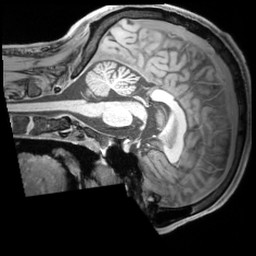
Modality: T1w
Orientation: sagittal
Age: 37
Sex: male
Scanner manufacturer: siemens
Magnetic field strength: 3 T
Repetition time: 1.97 s
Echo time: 0.00206 s